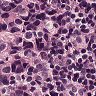
Metastatic tissue present: yes